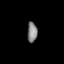
Tissue: lung
Cell type: Myeloid cells
Senescence score: 0.6947
Nuclear area (px): 198
Mean DAPI intensity: 129.727